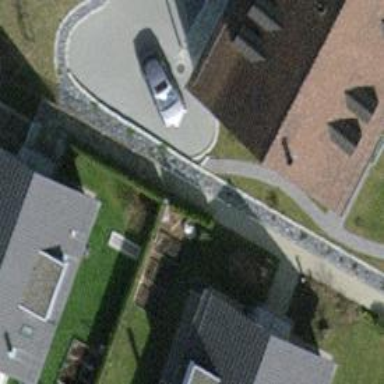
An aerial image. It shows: Hedge barrier.